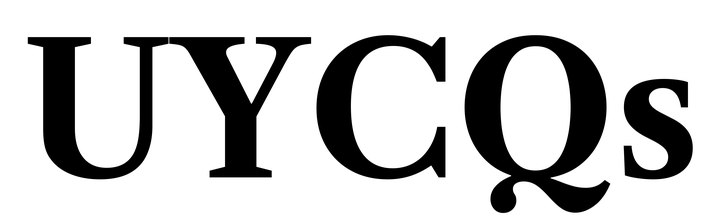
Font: LibreCaslonText_Bold